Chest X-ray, AP view. Patient: 45 years old, sex F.
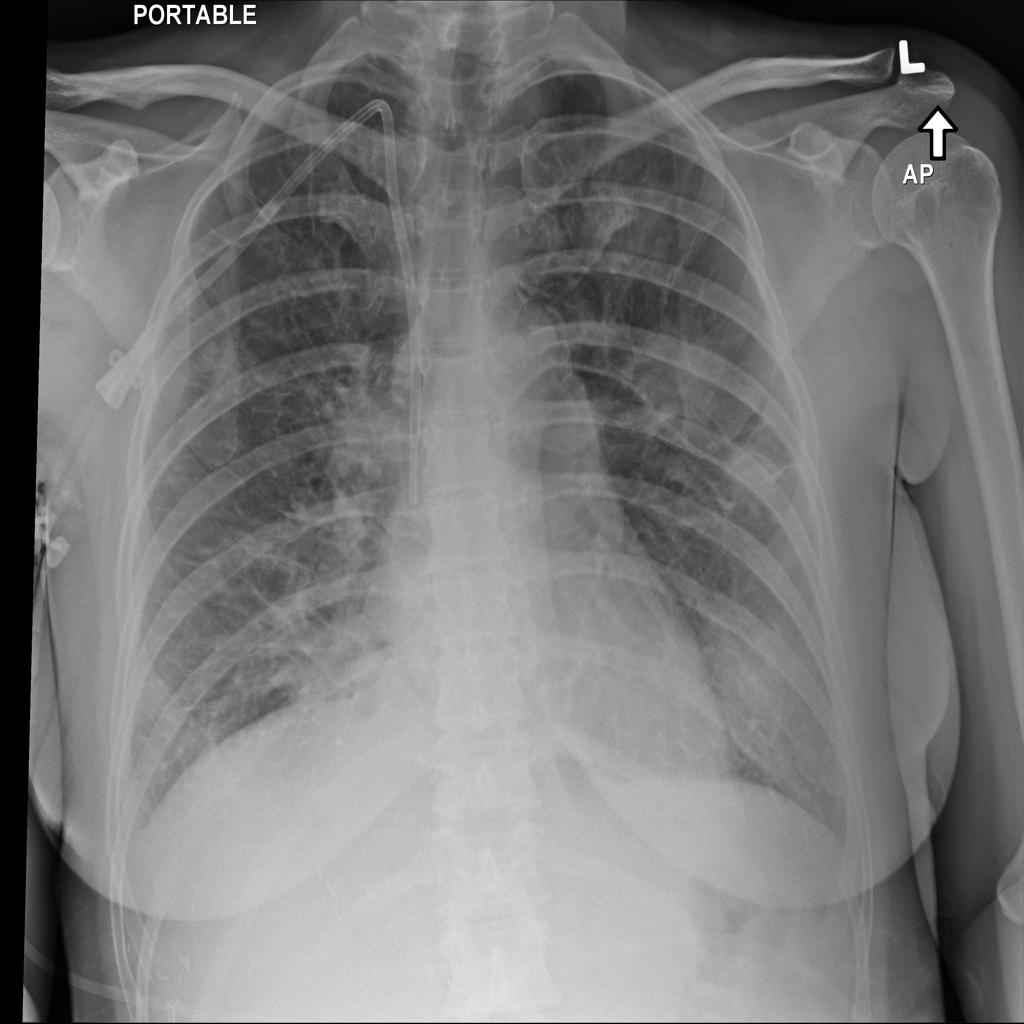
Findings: Infiltration